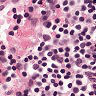
Metastatic tissue present: no